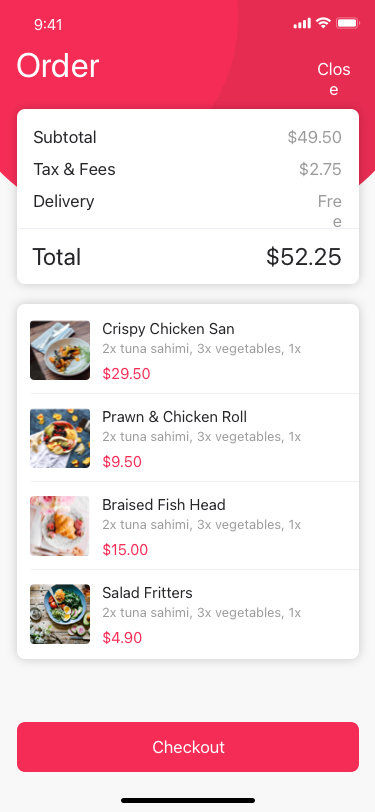
Text in this UI design:
Close
Order
Checkout
Total
$52.25
Subtotal
$49.50
Tax & Fees
Delivery
$2.75
Free
Crispy Chicken San
$29.50
2x tuna sahimi, 3x vegetables, 1x noodle.
Prawn & Chicken Roll
$9.50
2x tuna sahimi, 3x vegetables, 1x noodle.
Braised Fish Head
$15.00
2x tuna sahimi, 3x vegetables, 1x noodle.
Salad Fritters
$4.90
2x tuna sahimi, 3x vegetables, 1x noodle.